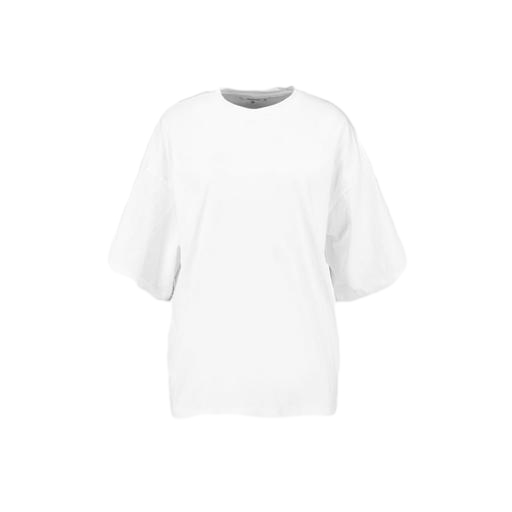
white t-shirt super oversized fit, white x oversized t-shirt front print, white relaxed fit t-shirt, white background